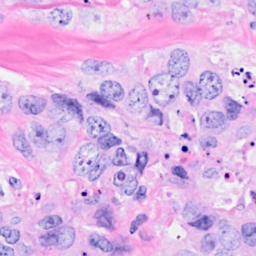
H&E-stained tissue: Breast